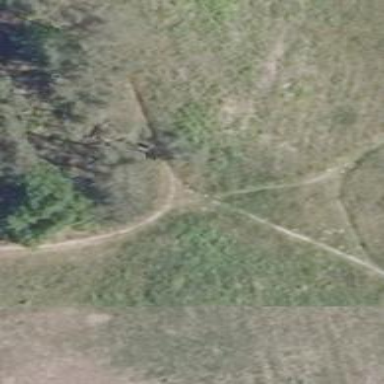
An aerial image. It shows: Dirt path.